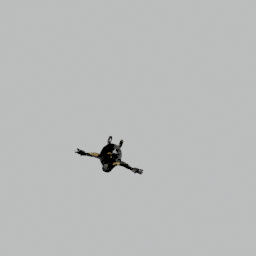
Label: animals